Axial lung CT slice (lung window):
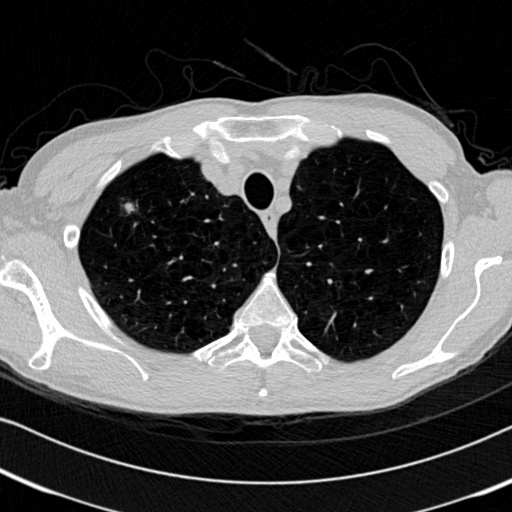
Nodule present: yes
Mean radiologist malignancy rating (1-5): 4